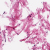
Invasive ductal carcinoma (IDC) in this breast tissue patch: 0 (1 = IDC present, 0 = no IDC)